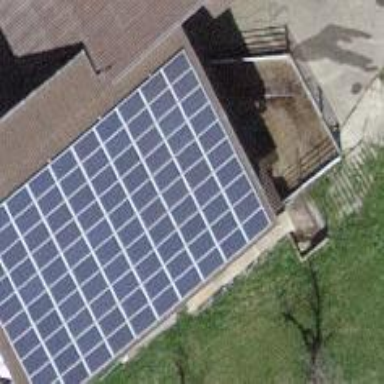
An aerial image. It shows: Solar power generator utilizing photovoltaic technology with solar photovoltaic panels.